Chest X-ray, PA view. Patient: 62 years old, sex F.
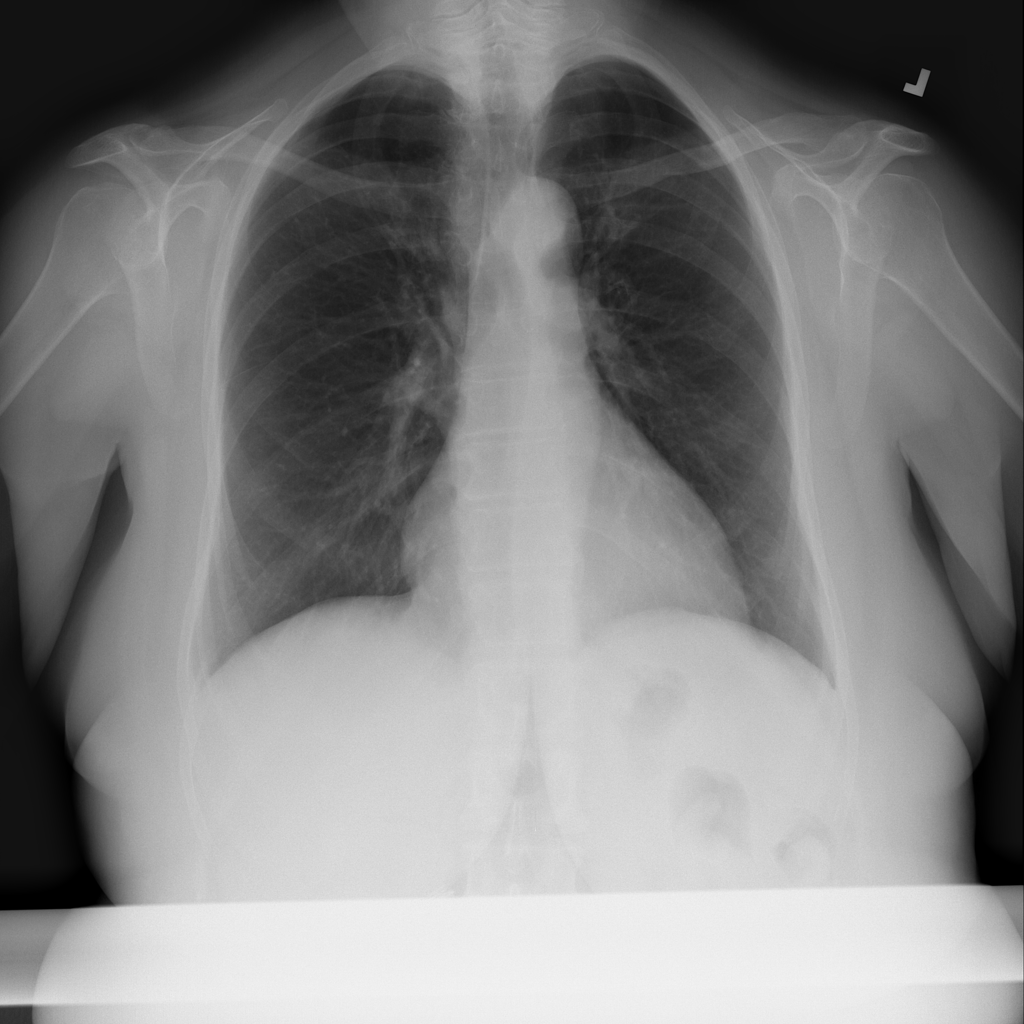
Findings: No Finding